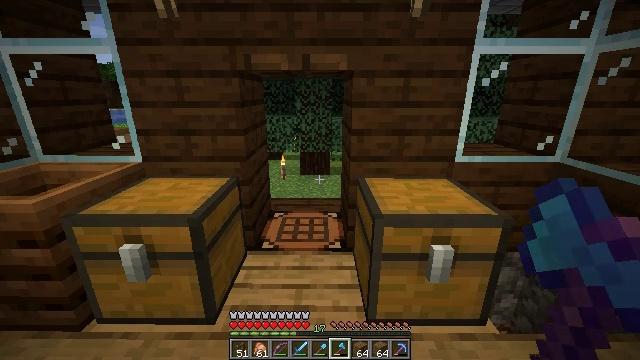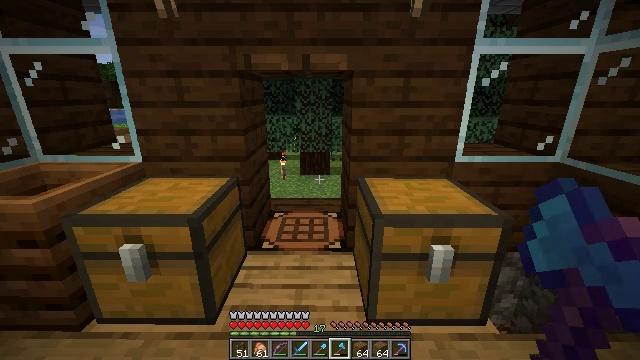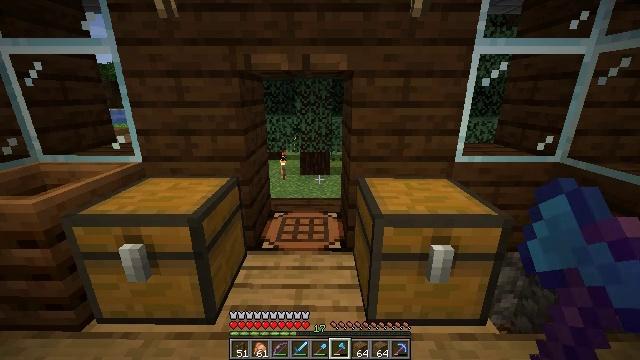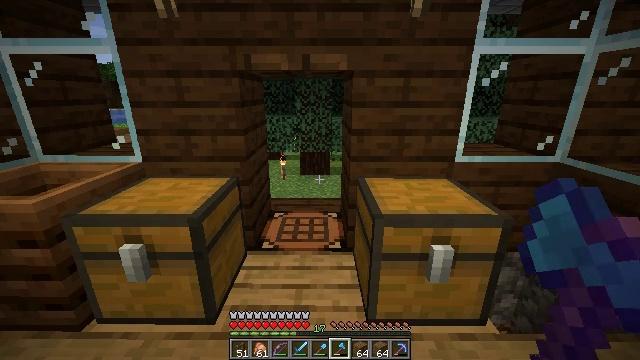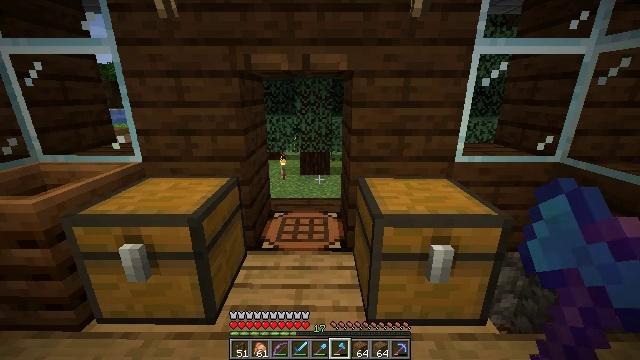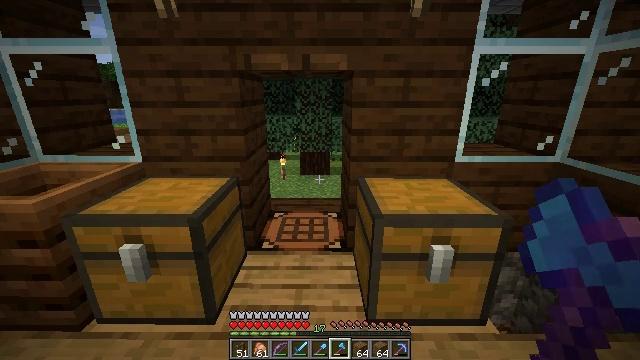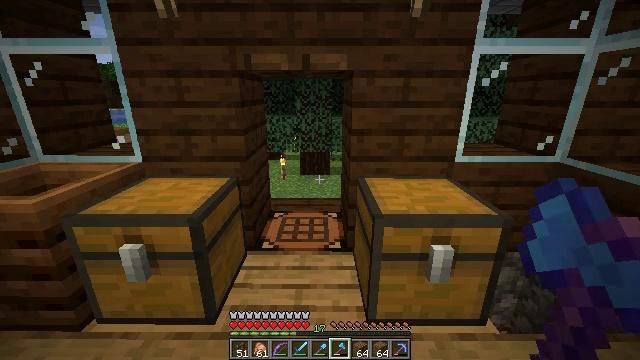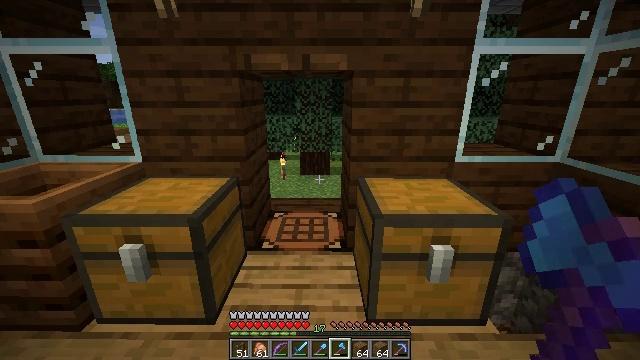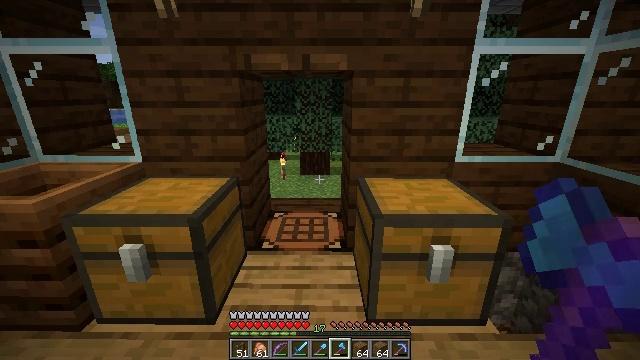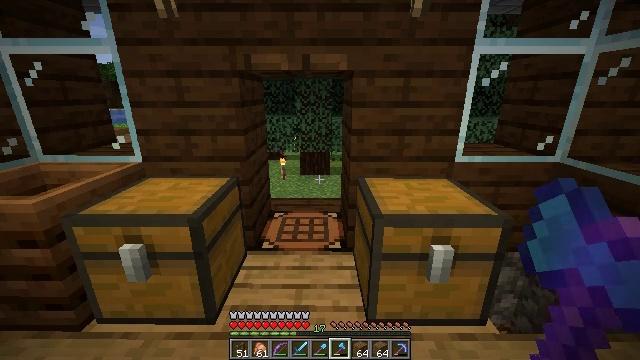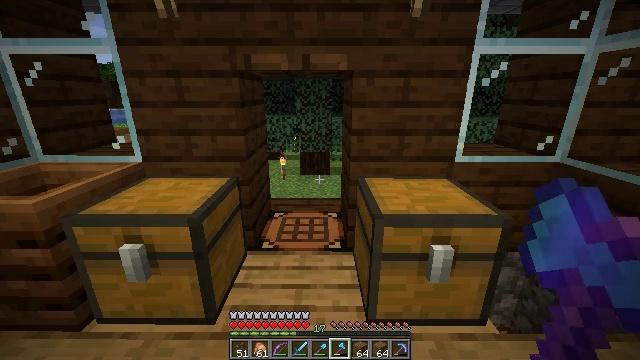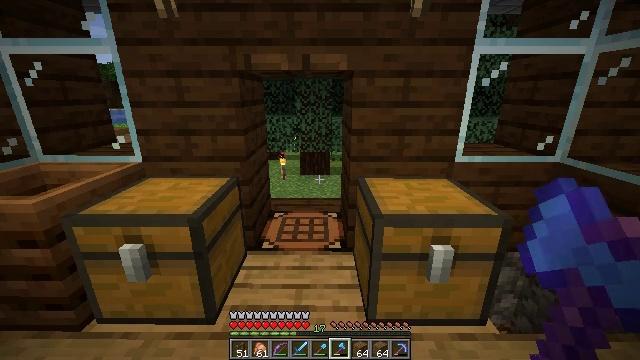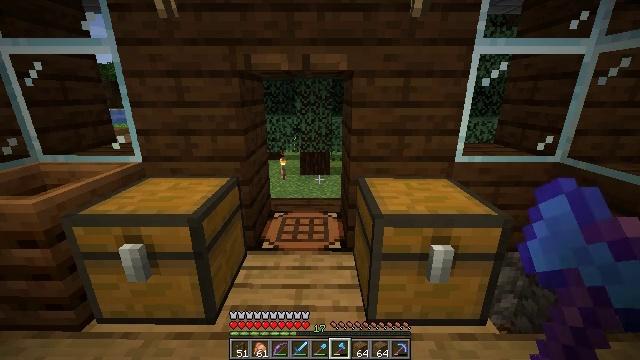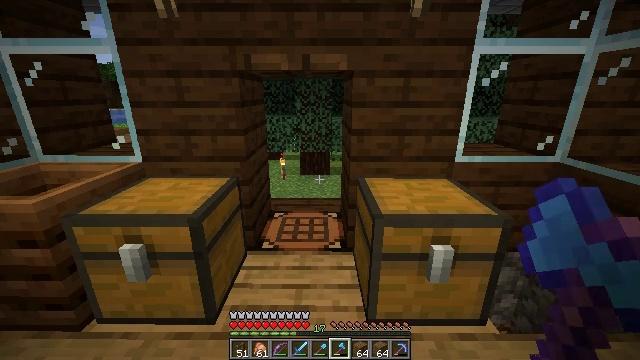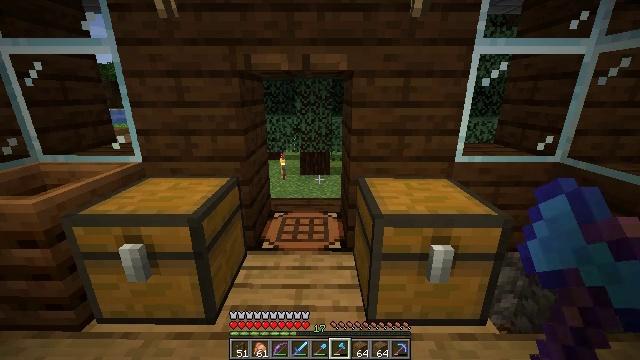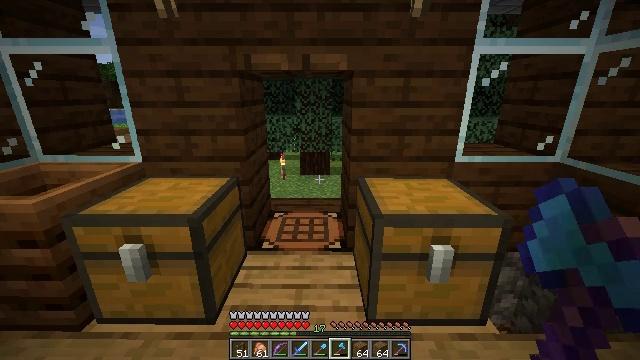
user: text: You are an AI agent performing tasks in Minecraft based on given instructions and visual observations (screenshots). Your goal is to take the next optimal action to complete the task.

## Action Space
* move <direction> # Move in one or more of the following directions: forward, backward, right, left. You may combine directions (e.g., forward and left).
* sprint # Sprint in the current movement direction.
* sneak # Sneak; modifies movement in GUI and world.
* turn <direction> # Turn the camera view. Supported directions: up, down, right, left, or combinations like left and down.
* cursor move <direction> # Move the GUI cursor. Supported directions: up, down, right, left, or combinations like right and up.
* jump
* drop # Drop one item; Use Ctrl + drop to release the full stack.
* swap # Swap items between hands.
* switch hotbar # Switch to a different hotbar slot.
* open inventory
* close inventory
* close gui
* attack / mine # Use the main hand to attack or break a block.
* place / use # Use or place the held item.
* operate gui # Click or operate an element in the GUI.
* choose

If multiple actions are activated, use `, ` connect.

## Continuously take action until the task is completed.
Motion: motion action
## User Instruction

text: Reclaim the spruce fence for reuse.
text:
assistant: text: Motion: no_op
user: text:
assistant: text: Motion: no_op
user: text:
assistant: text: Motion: no_op
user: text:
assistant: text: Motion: no_op
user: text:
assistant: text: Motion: no_op
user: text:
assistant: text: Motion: no_op
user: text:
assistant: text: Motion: no_op
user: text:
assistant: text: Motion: no_op
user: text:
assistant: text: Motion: no_op
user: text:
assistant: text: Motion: no_op
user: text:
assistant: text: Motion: no_op
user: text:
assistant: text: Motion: no_op
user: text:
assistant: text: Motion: no_op
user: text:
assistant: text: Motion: no_op
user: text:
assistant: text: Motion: no_op
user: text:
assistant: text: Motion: no_op
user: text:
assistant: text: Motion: no_op
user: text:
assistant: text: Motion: no_op
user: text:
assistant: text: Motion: no_op
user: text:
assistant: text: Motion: no_op
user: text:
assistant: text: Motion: no_op
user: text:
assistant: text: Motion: no_op
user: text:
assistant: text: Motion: no_op
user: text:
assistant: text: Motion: no_op
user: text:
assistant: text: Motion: no_op
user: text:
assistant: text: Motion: no_op
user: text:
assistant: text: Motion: no_op
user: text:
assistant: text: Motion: no_op
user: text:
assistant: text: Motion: no_op
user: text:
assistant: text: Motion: no_op